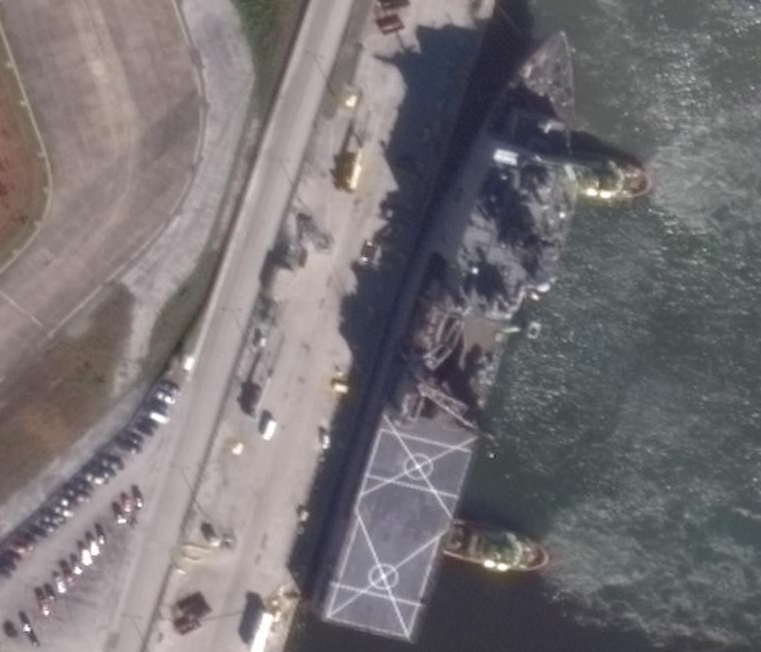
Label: combat